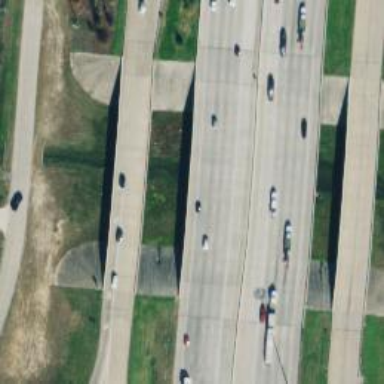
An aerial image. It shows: Bridge over motorway.